Field crop: maize
Growth stage: 2
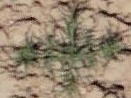
Species: salsola